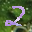
Label: 2